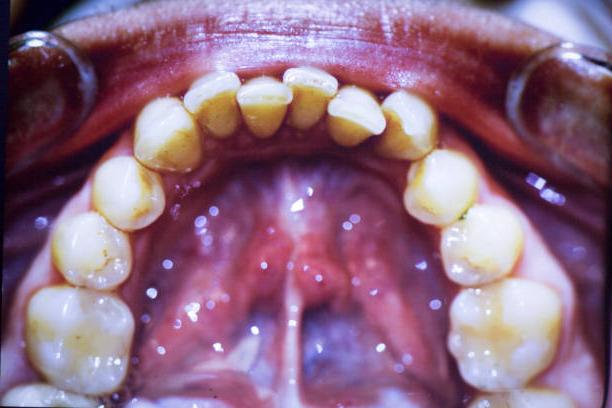
Condition: Gingivitis